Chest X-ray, PA view. Patient: 65 years old, sex M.
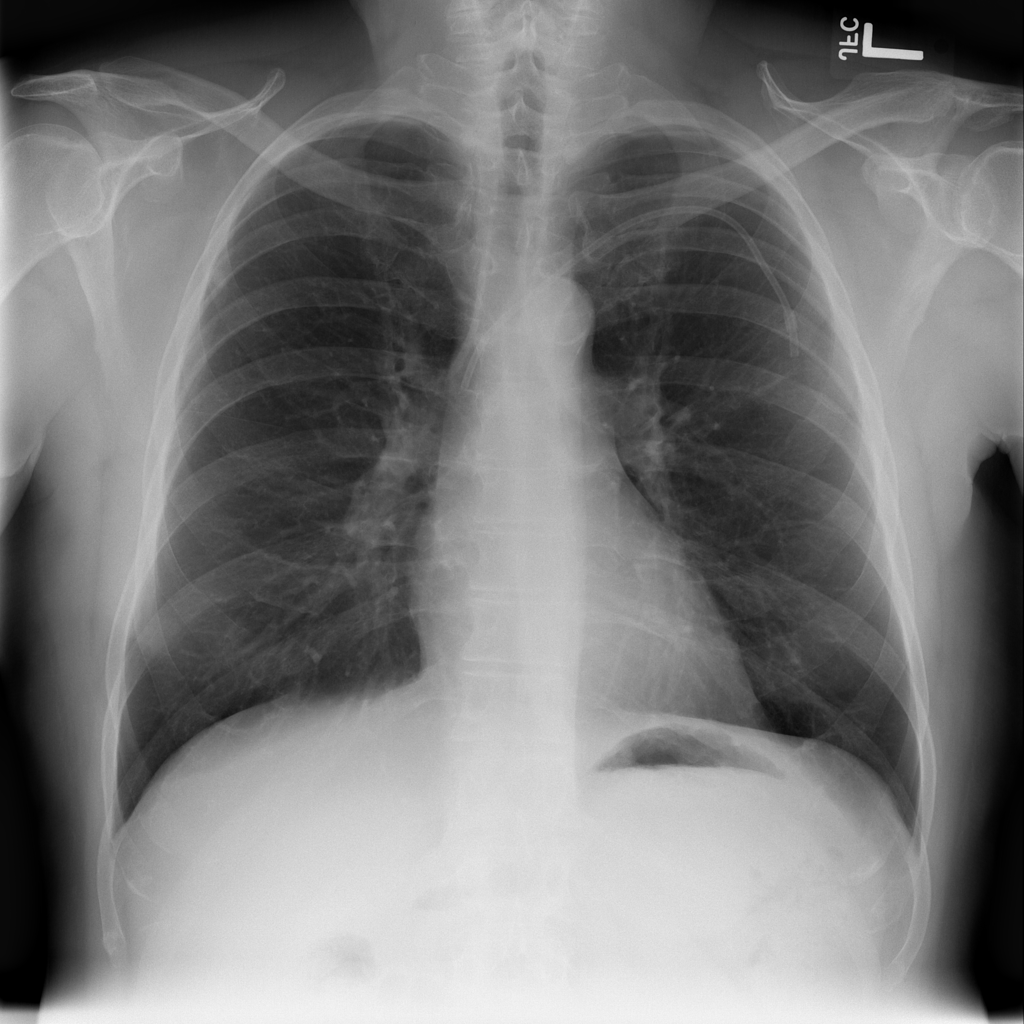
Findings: Infiltration, Nodule